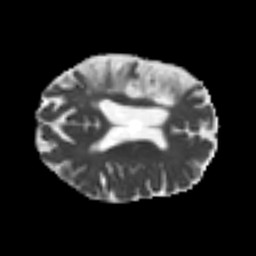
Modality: MD
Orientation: axial
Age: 65
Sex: female
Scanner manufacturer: siemens
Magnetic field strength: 3 T
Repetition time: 4.999 s
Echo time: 0.07946 s